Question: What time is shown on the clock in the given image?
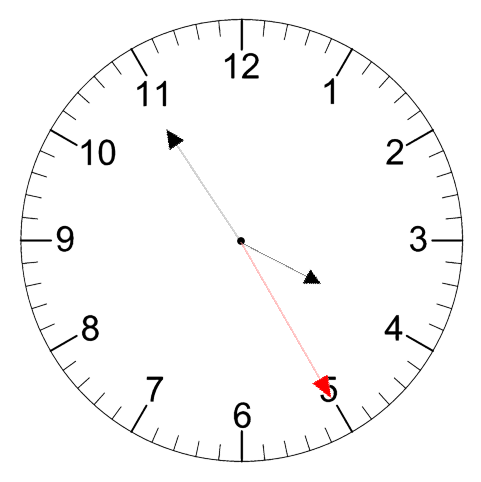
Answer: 03:54:25